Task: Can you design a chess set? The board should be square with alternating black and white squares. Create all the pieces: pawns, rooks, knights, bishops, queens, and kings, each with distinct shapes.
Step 5542:
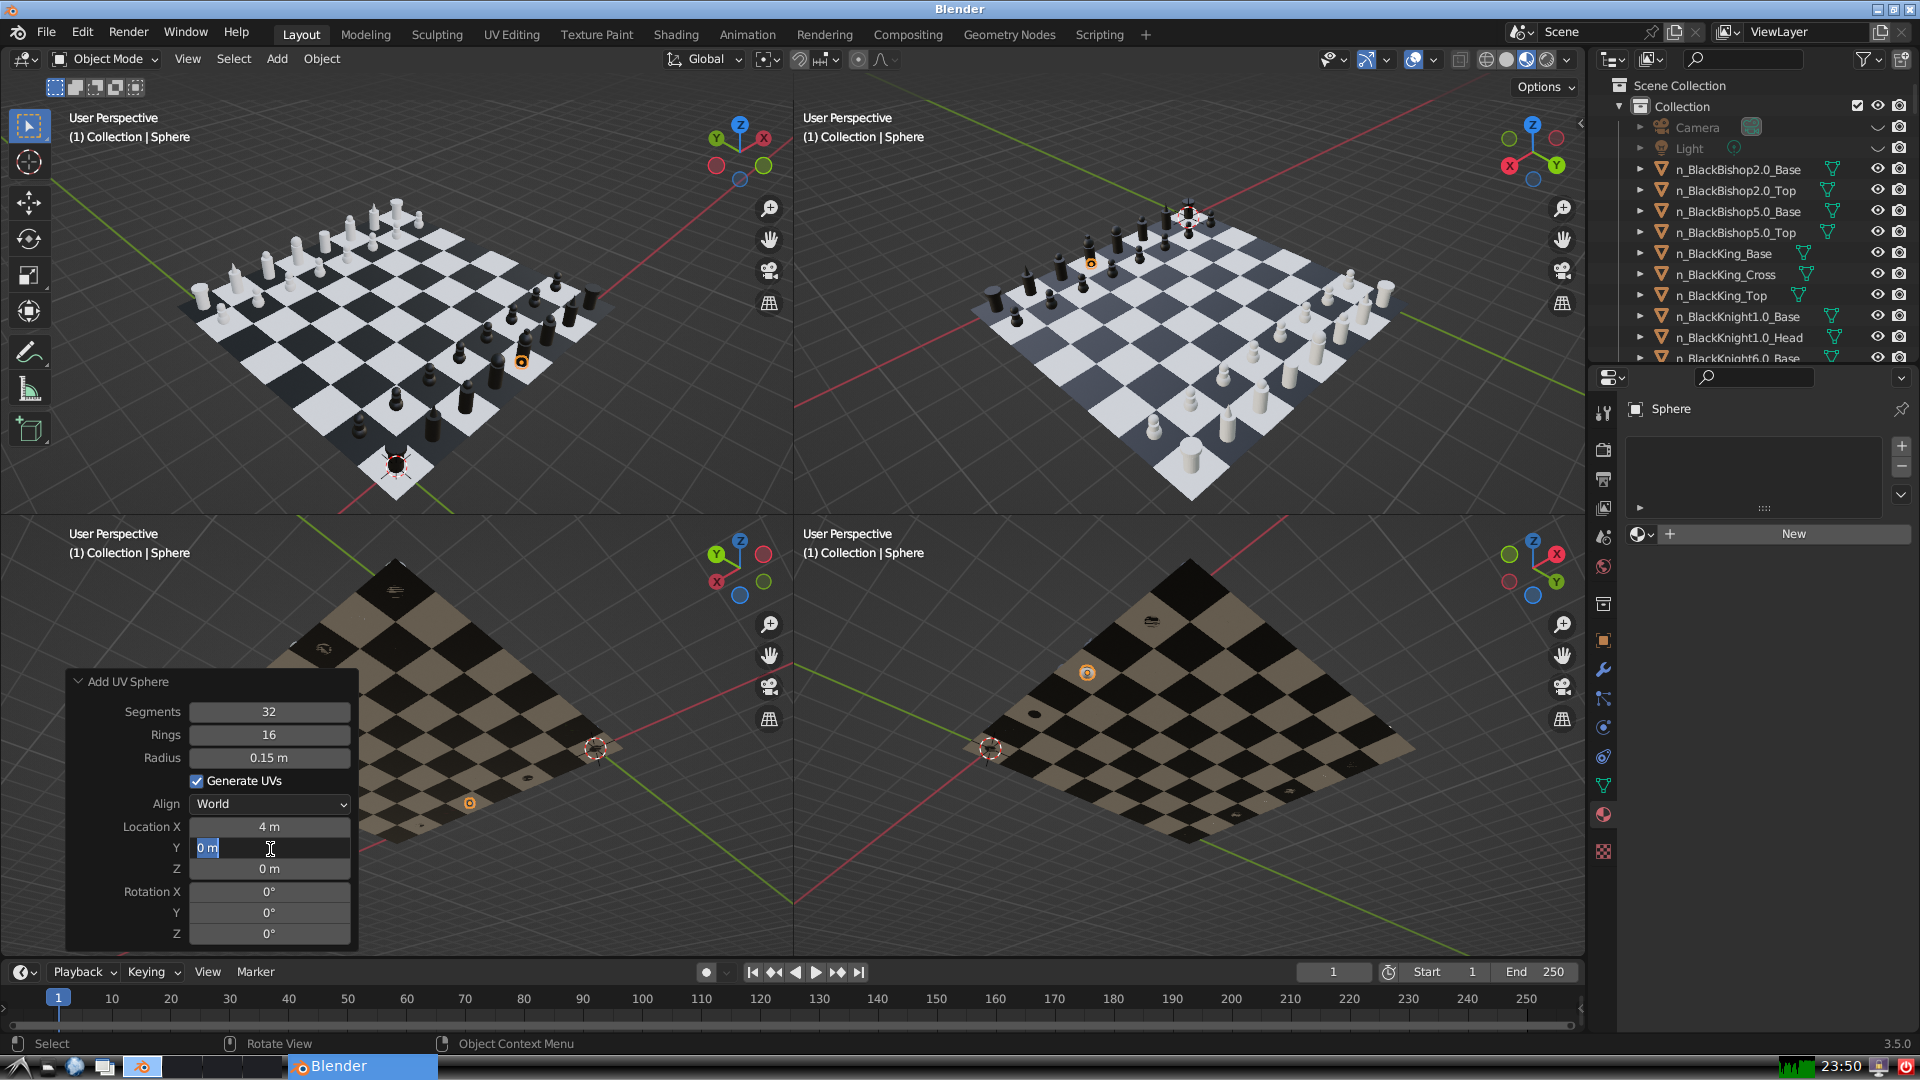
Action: input_text: 7.0